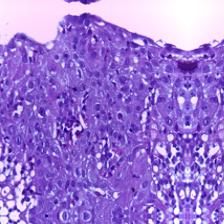
Diagnosis: OSCC